Field crop: maize
Growth stage: 2
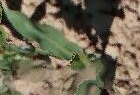
Species: maize